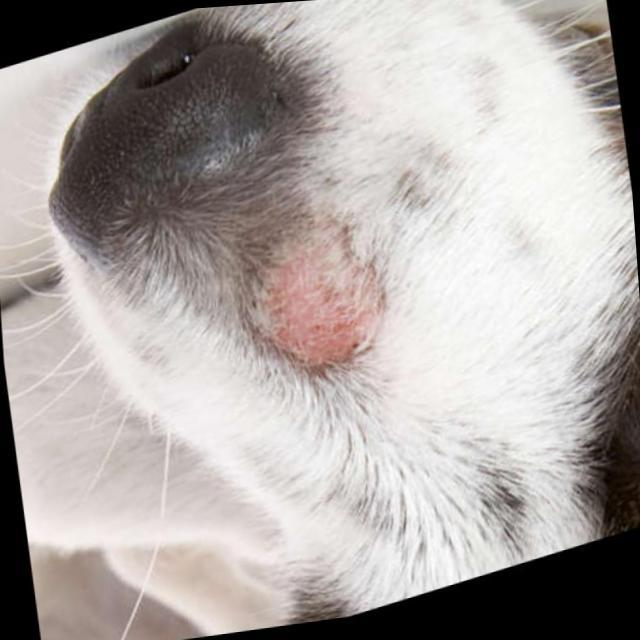
Canine ringworm (Dermatophytosis) — fungal infection caused by Microsporum or Trichophyton. Presents with circular alopecia, scaling, crusting, and broken hairs.